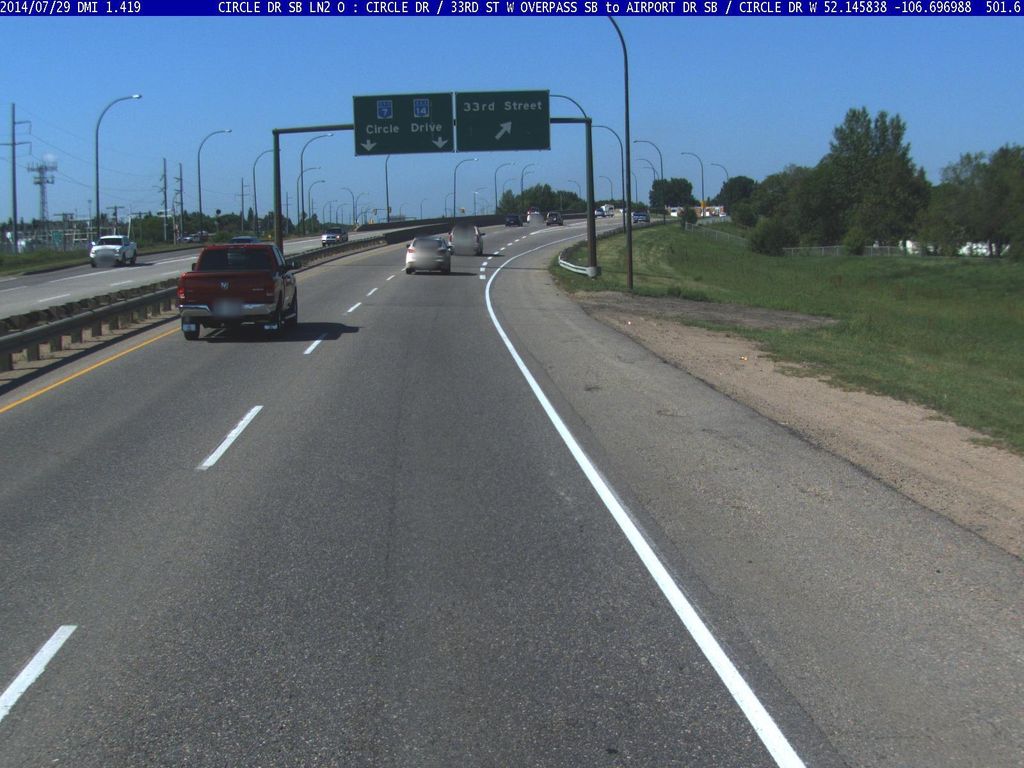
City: saskatoon